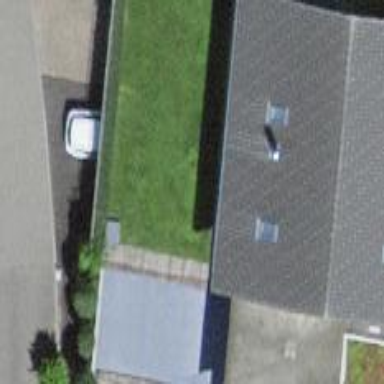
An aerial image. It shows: Garage building.